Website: macys
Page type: billing-address
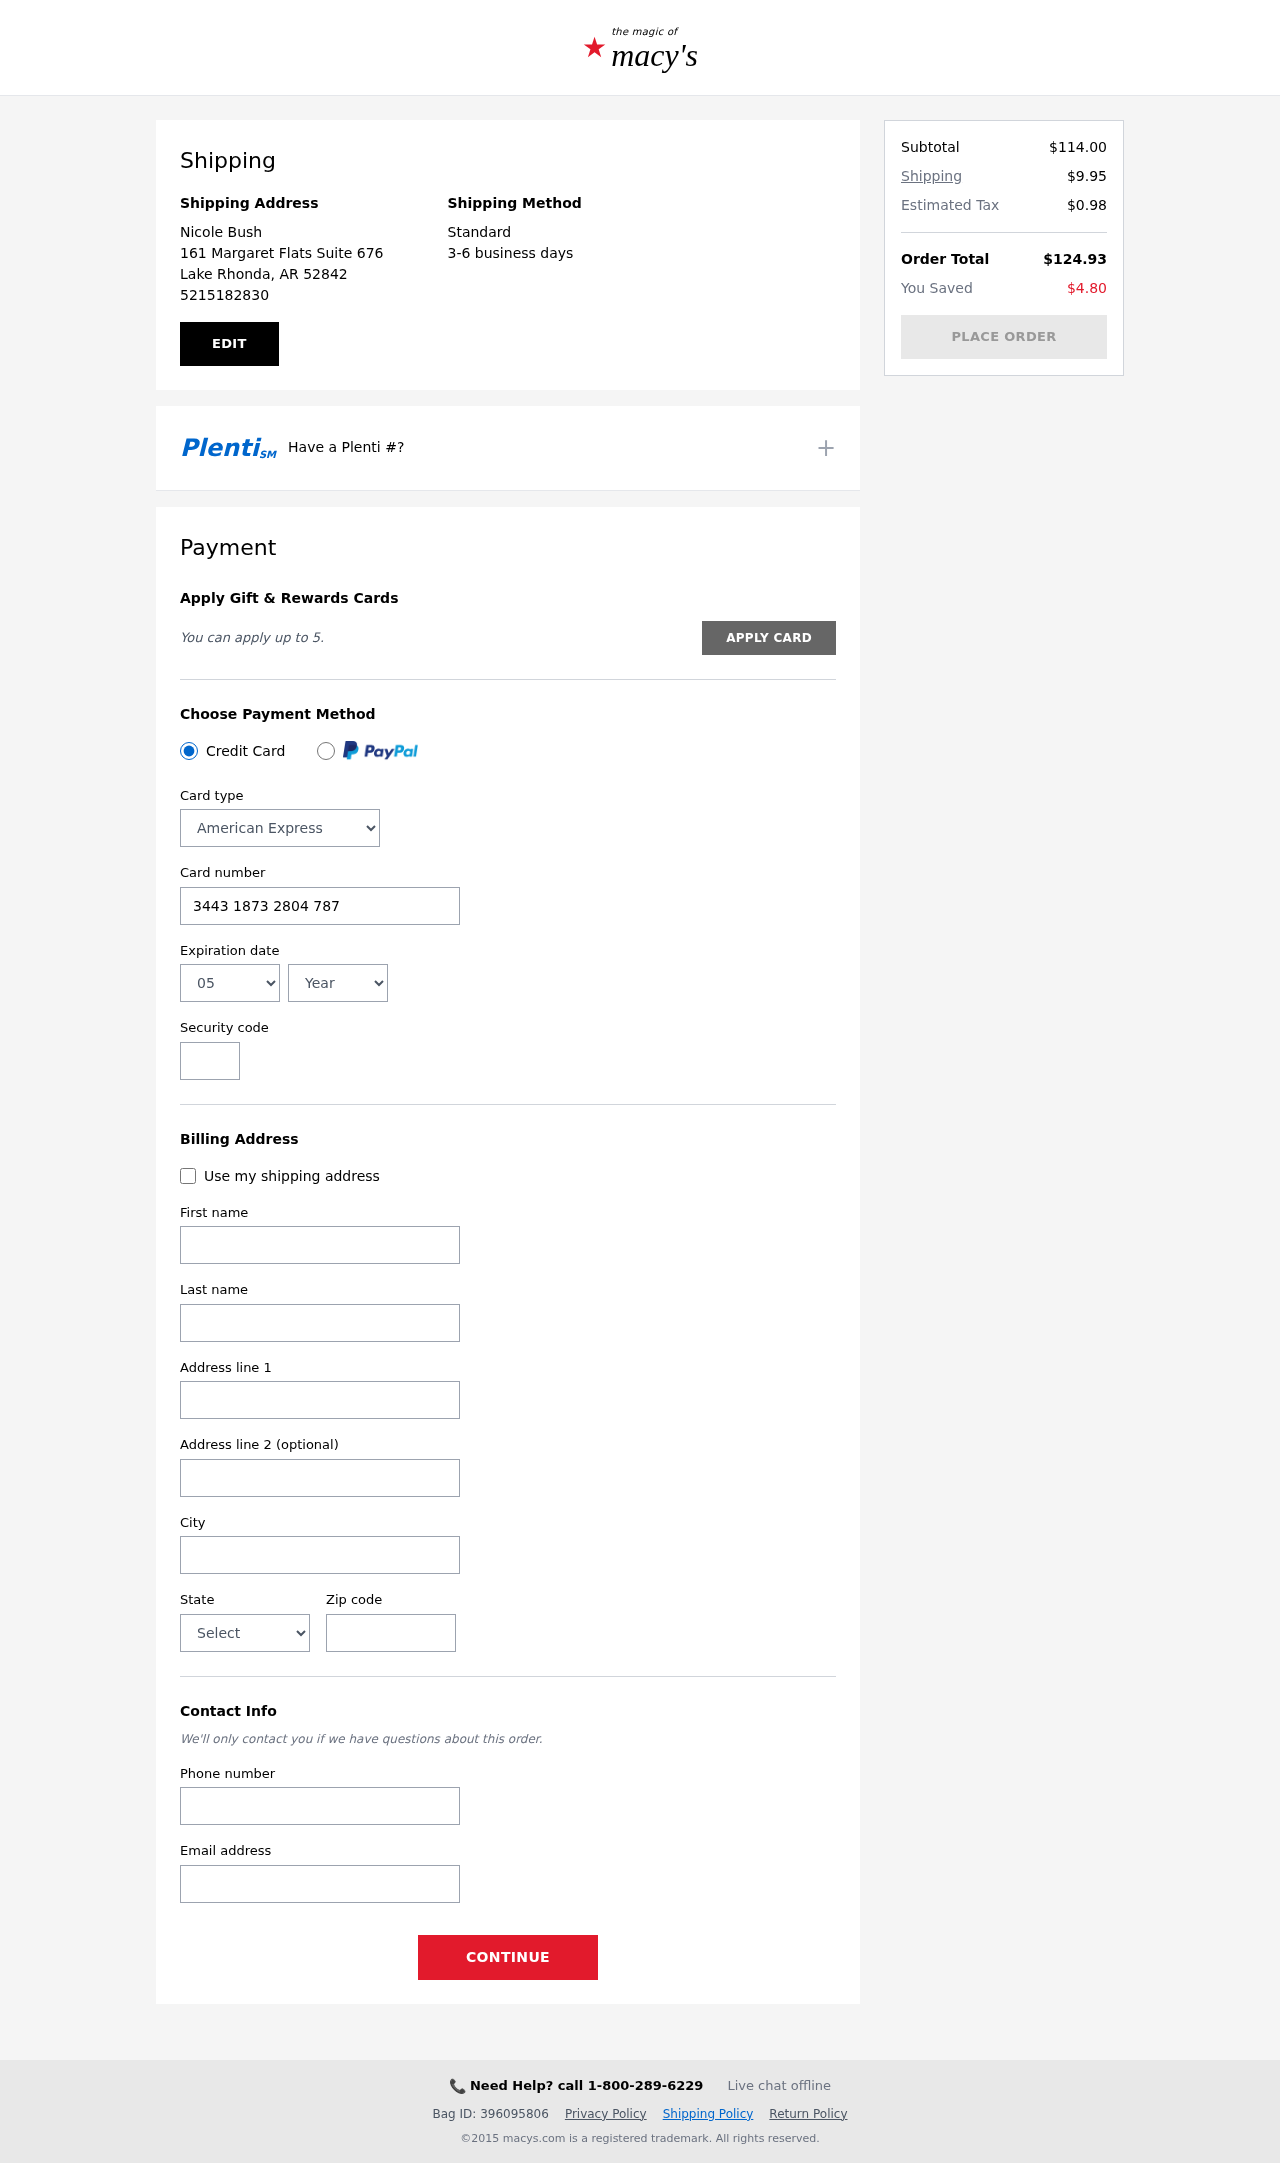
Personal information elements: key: PII_CARD_CVV
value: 9977
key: PII_CARD_EXPIRY_MONTH
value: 05
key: PII_CARD_EXPIRY_YEAR
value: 27
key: PII_CARD_NUMBER
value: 3443 1873 2804 787
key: PII_CARD_TYPE
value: American Express
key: PII_CITY
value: Lake Rhonda
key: PII_CITY_STATE_ZIP
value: Lake Rhonda, AR 52842
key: PII_EMAIL
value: nicolebush@gmail.com
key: PII_FIRSTNAME
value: Nicole
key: PII_FULLNAME
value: Nicole Bush
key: PII_LASTNAME
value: Bush
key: PII_PHONE
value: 5215182830
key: PII_POSTCODE
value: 52842
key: PII_STATE
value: Arkansas
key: PII_STREET
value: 161 Margaret Flats Suite 676
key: PII_STREET2
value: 07850 Suarez Heights
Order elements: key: ORDER_SUBTOTAL
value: $114.00
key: ORDER_SHIPPING_COST
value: $9.95
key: ORDER_TAX
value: $0.98
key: ORDER_TOTAL
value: $124.93
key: ORDER_SAVINGS
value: $4.80